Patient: sex M, age 94
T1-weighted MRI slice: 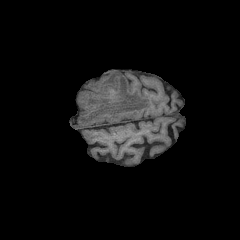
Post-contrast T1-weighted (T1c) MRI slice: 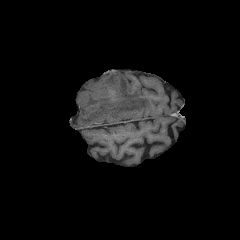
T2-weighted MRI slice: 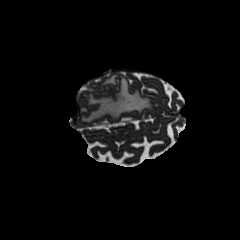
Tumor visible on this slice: yes
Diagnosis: Glioblastoma, IDH-wildtype
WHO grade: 4